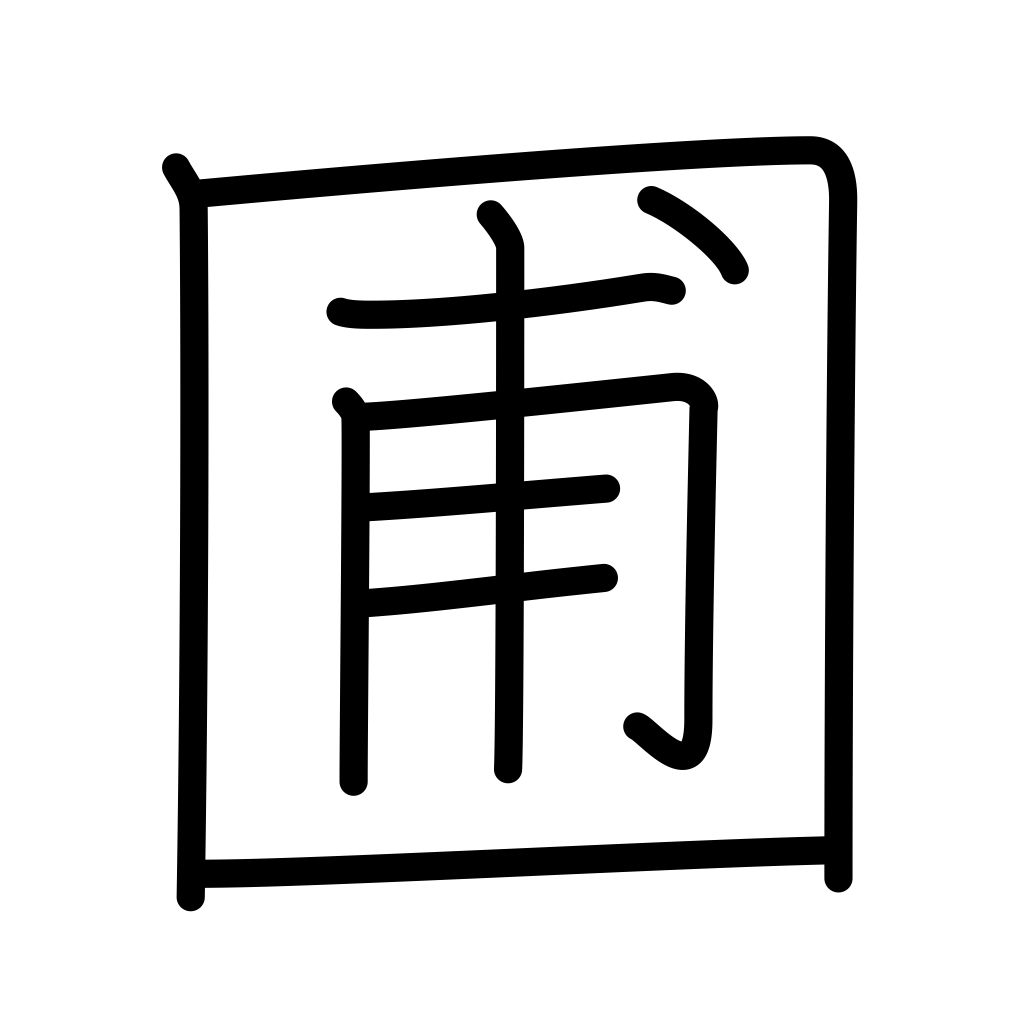
Meaning: garden, field